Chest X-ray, AP view. Patient: 21 years old, sex M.
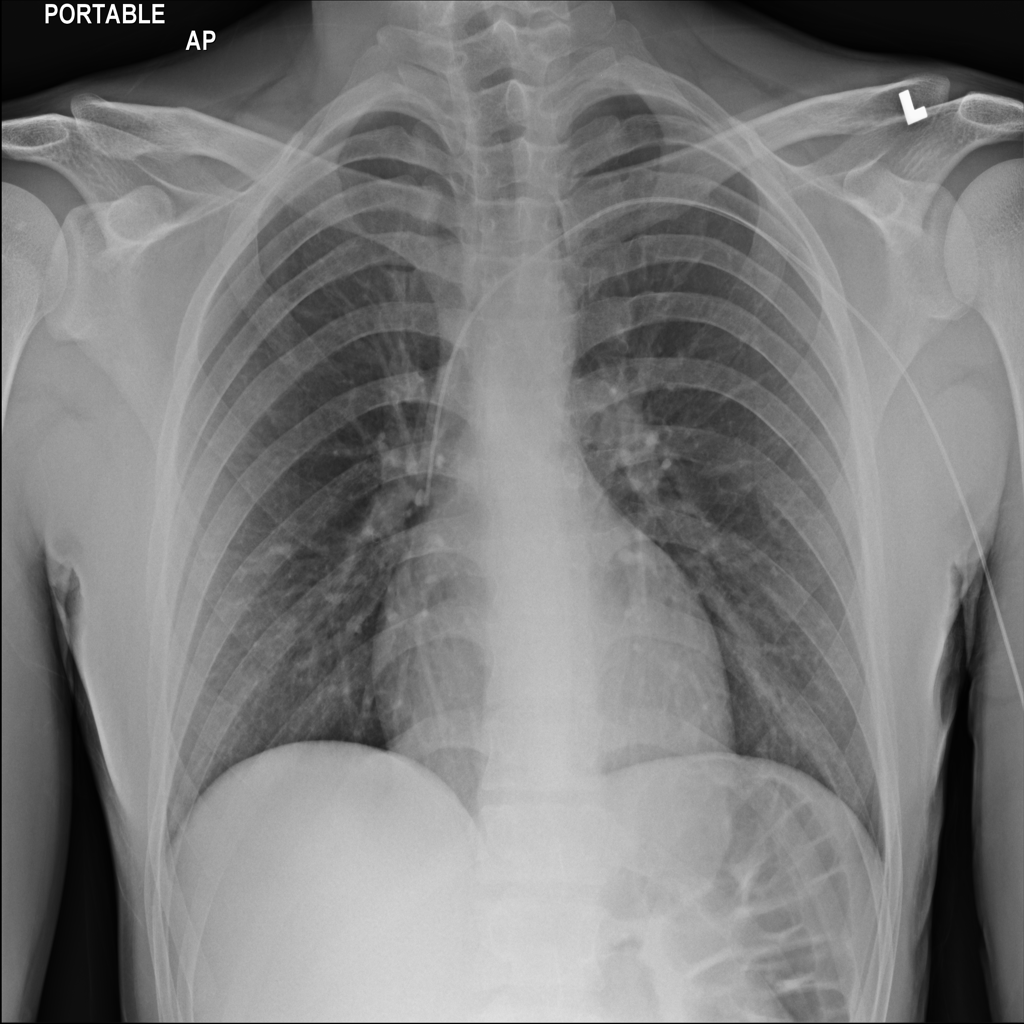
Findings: No Finding